Chest X-ray:
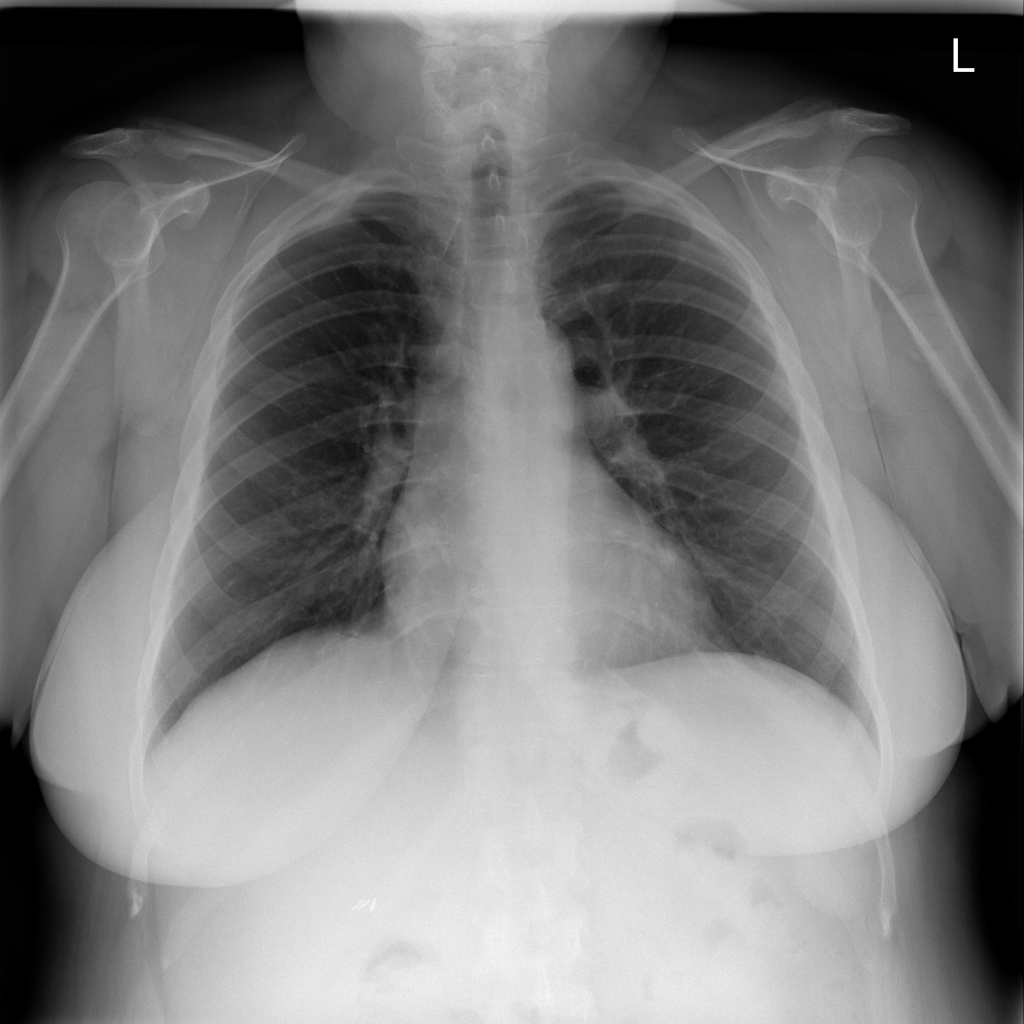
No abnormal finding: yes